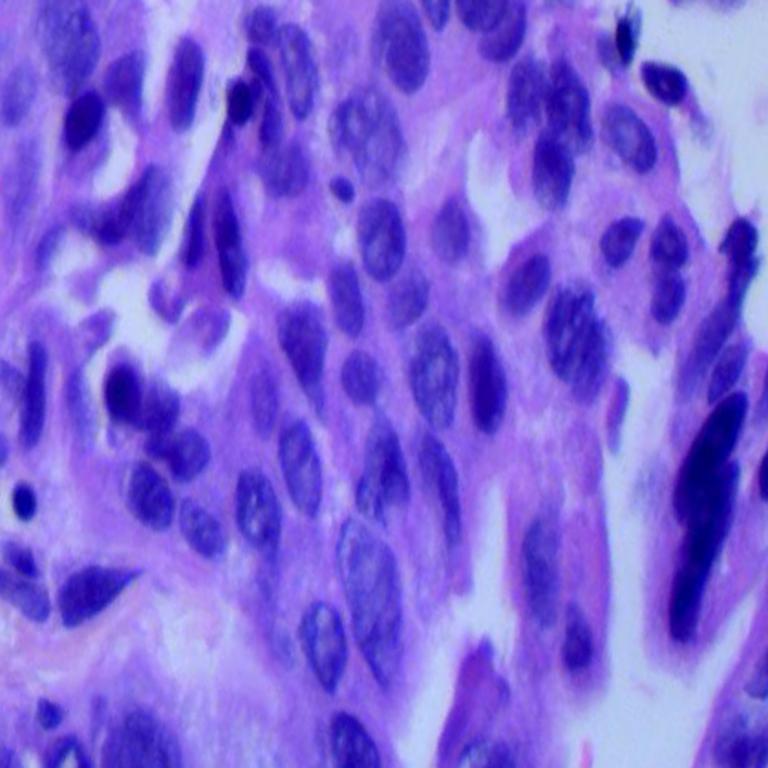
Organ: lung
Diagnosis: adenocarcinomas